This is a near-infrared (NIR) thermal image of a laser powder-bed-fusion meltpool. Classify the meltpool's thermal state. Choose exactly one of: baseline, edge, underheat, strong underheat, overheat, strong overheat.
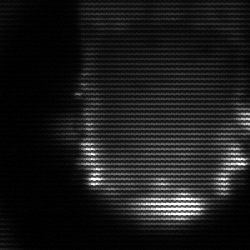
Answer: baseline